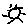
Label: sun